Current action and preconditions to check: trajectory_clear

Your task: For each precondition in the list above, predict whether it will hold at this action.

Consider the current scene as observed from the mobile robot's camera, and analyze the predicted future states of all dynamic agents (e.g., people, animals, vehicles, or any moving entities) within the NEXT SECOND.

IMPORTANT: Only answer "very likely" if you are absolutely certain—based on strong, clear evidence—that a dynamic agent will violate the precondition in the predicted future state. Do NOT answer "very likely" for unlikely, ambiguous, or low-probability risks.

Ask yourself for each precondition: Is there a high probability, with clear and convincing evidence, that the predicted future states of any dynamic agent will interfere with the predicted future state of the currently executing action within the NEXT SECOND, causing that precondition to fail?

Assess the risk level based on these predictions. Use "likely" or "very likely" if motions create a clear risk of interference.

Use "neutral" or "improbable" if agents are nearby but their predicted paths are clearly diverging or non-conflicting.

Failure Risk Categories: "very improbable", "improbable", "neutral", "likely", "very likely"

Answer Format: Output ONLY the probability_of_failure value from these categories: "very improbable", "improbable", "neutral", "likely", "very likely"

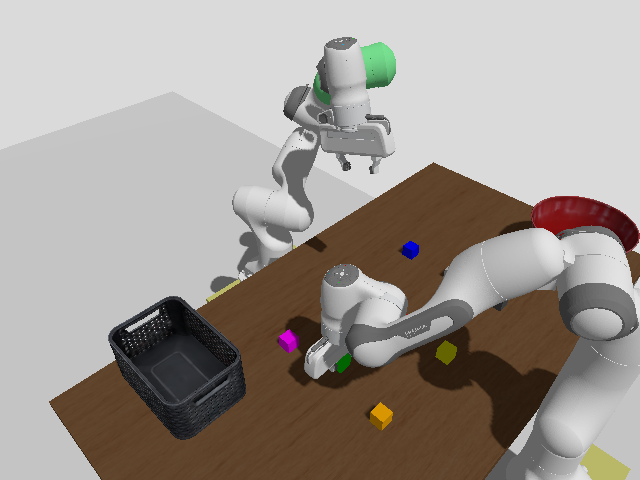

Answer: very improbable